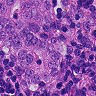
Metastatic tissue present: yes